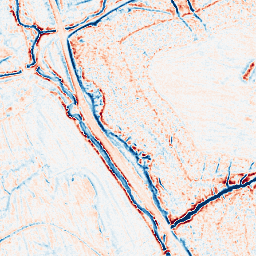
Category: edge_preserving
Decomposition family: anisotropic_diffusion
Decomposition parameters: iterations: 10
kappa: 100
gamma: 0.15
Upsampling method: linear_exact
Upsampling parameters: scale: 8
Upsampling scale: 8